Question: I want to add SwingSets3(BeautyEyeLNFDemo).jar to my program library in jEdit.
I can do this easily in netbeans, by using add jar/folder on library folder.

I try moving the .jar file to program folder and Jedit folder but it doenst work.
I have instaled some of jEdit Plugin, those are :
'''
Antelope
Astyle Beautifier
Beauty
BufferTabs
Console
Editor Scheme
Error List
First Mate
Info Viewer
Jakarta Commons
Javadoc
JavaFold
Java SideKick
JSwat Plugin
Maven
Project Viewer
Project Wizard
Sidekick
TextAutoComplete
'''
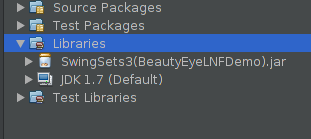
Answer: You right click your project in 'ProjectViewer', select 'Properties', then 'Classpath' and 'Add Element ...', then you add your library JAR and you're done.